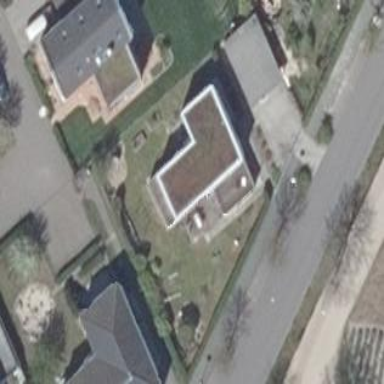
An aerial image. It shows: Detached building with flat roof.